Question: I made an project trying to understand how to work with separate JS files.
So far i tried to make and with no success.
Here's an example of a that i tried to make.
> index.js
'''
var Label = require("test");
label = new Label();
$.index.add(label);
$.index.open();
'''
> test.js
'''
//Create Function
function Label() {
// Create label
var label = Ti.UI.createLabel({
text:"qweqwe"
});
// Return label
return label;
}
module.exports = Label;
'''
---

Can you please demonstrate the proper structure of a or that i can later use from an other js file using or .
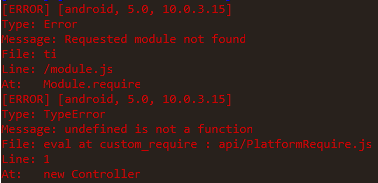
Answer: The error shows that, the file path of test module is wrong.
Add your test.js file in lib folder as shown below, and try

it works for me. also refer <URL>